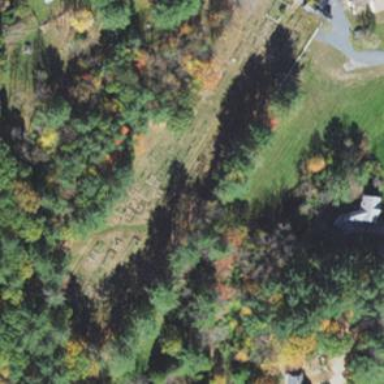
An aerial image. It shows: Cemetery.